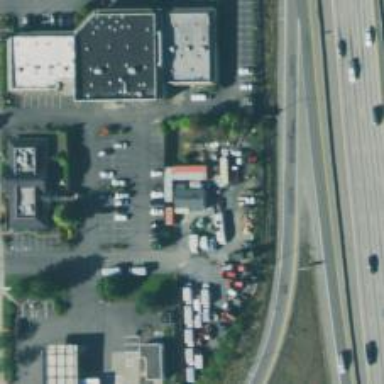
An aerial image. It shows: Car rental facility.